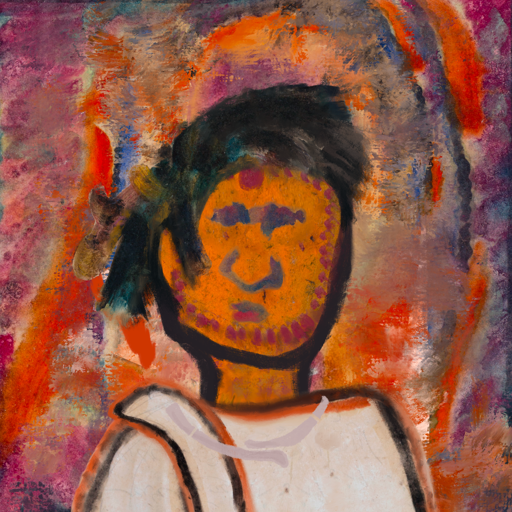
Background: Experience, Head And Neck Front: Doll, Face Front: In_The_Sun, Bust: Roy_Bahadur, Hair Front: Pipe, Head Accessory: Blank, Second Necklace: Blank, Necklace: Hypocrite_2, Baby: Blank